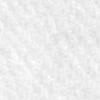
Label: no_change